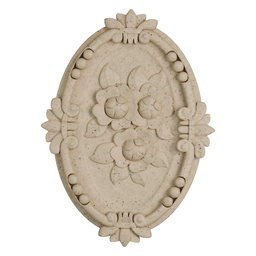
Label: decoration